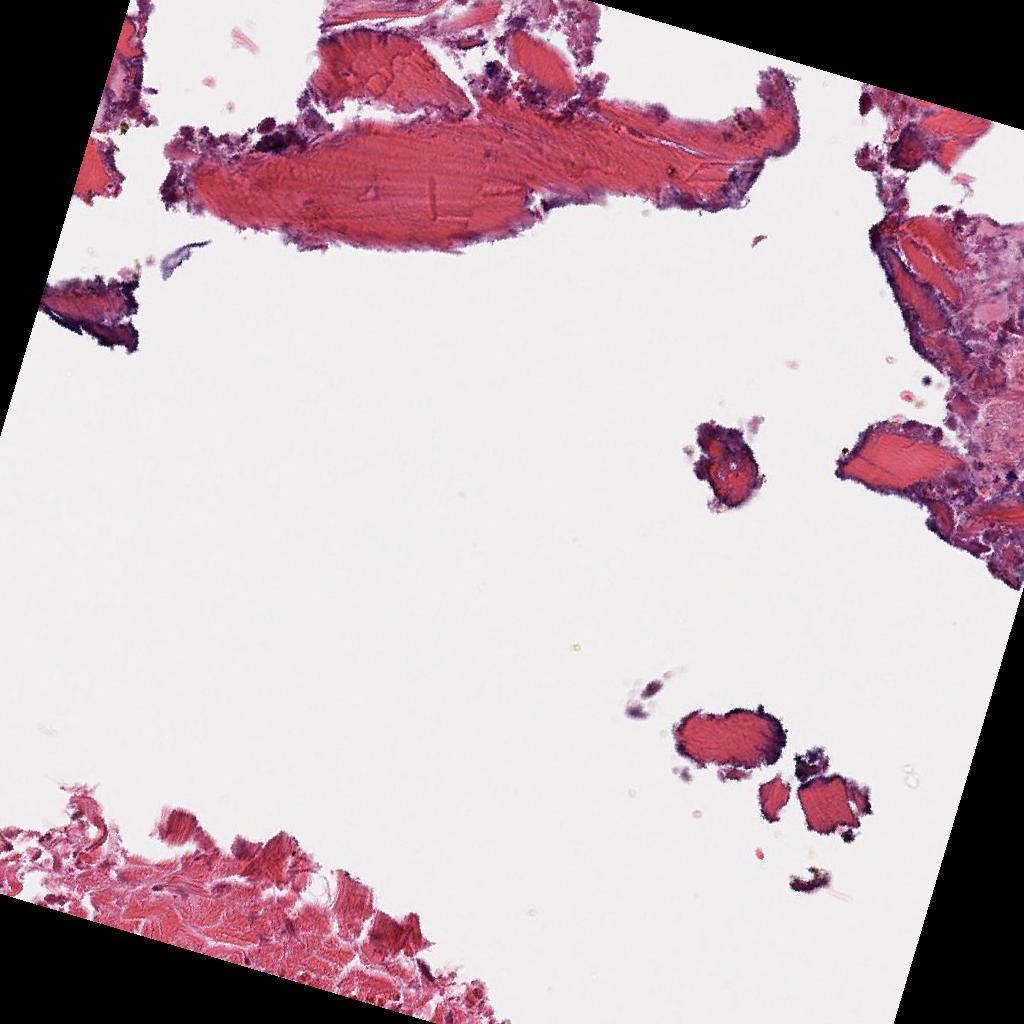
Label: Non-Tumor